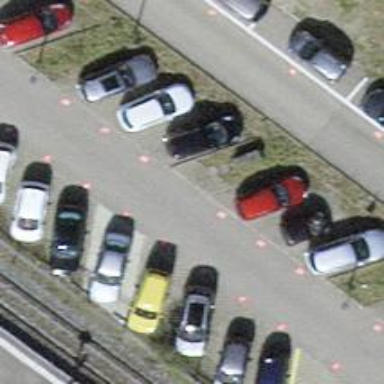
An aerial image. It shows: Car-sharing service available at this location.